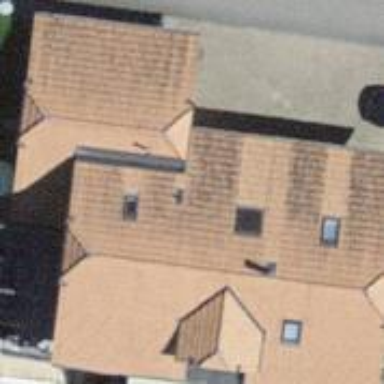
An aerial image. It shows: Residential building.